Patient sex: F
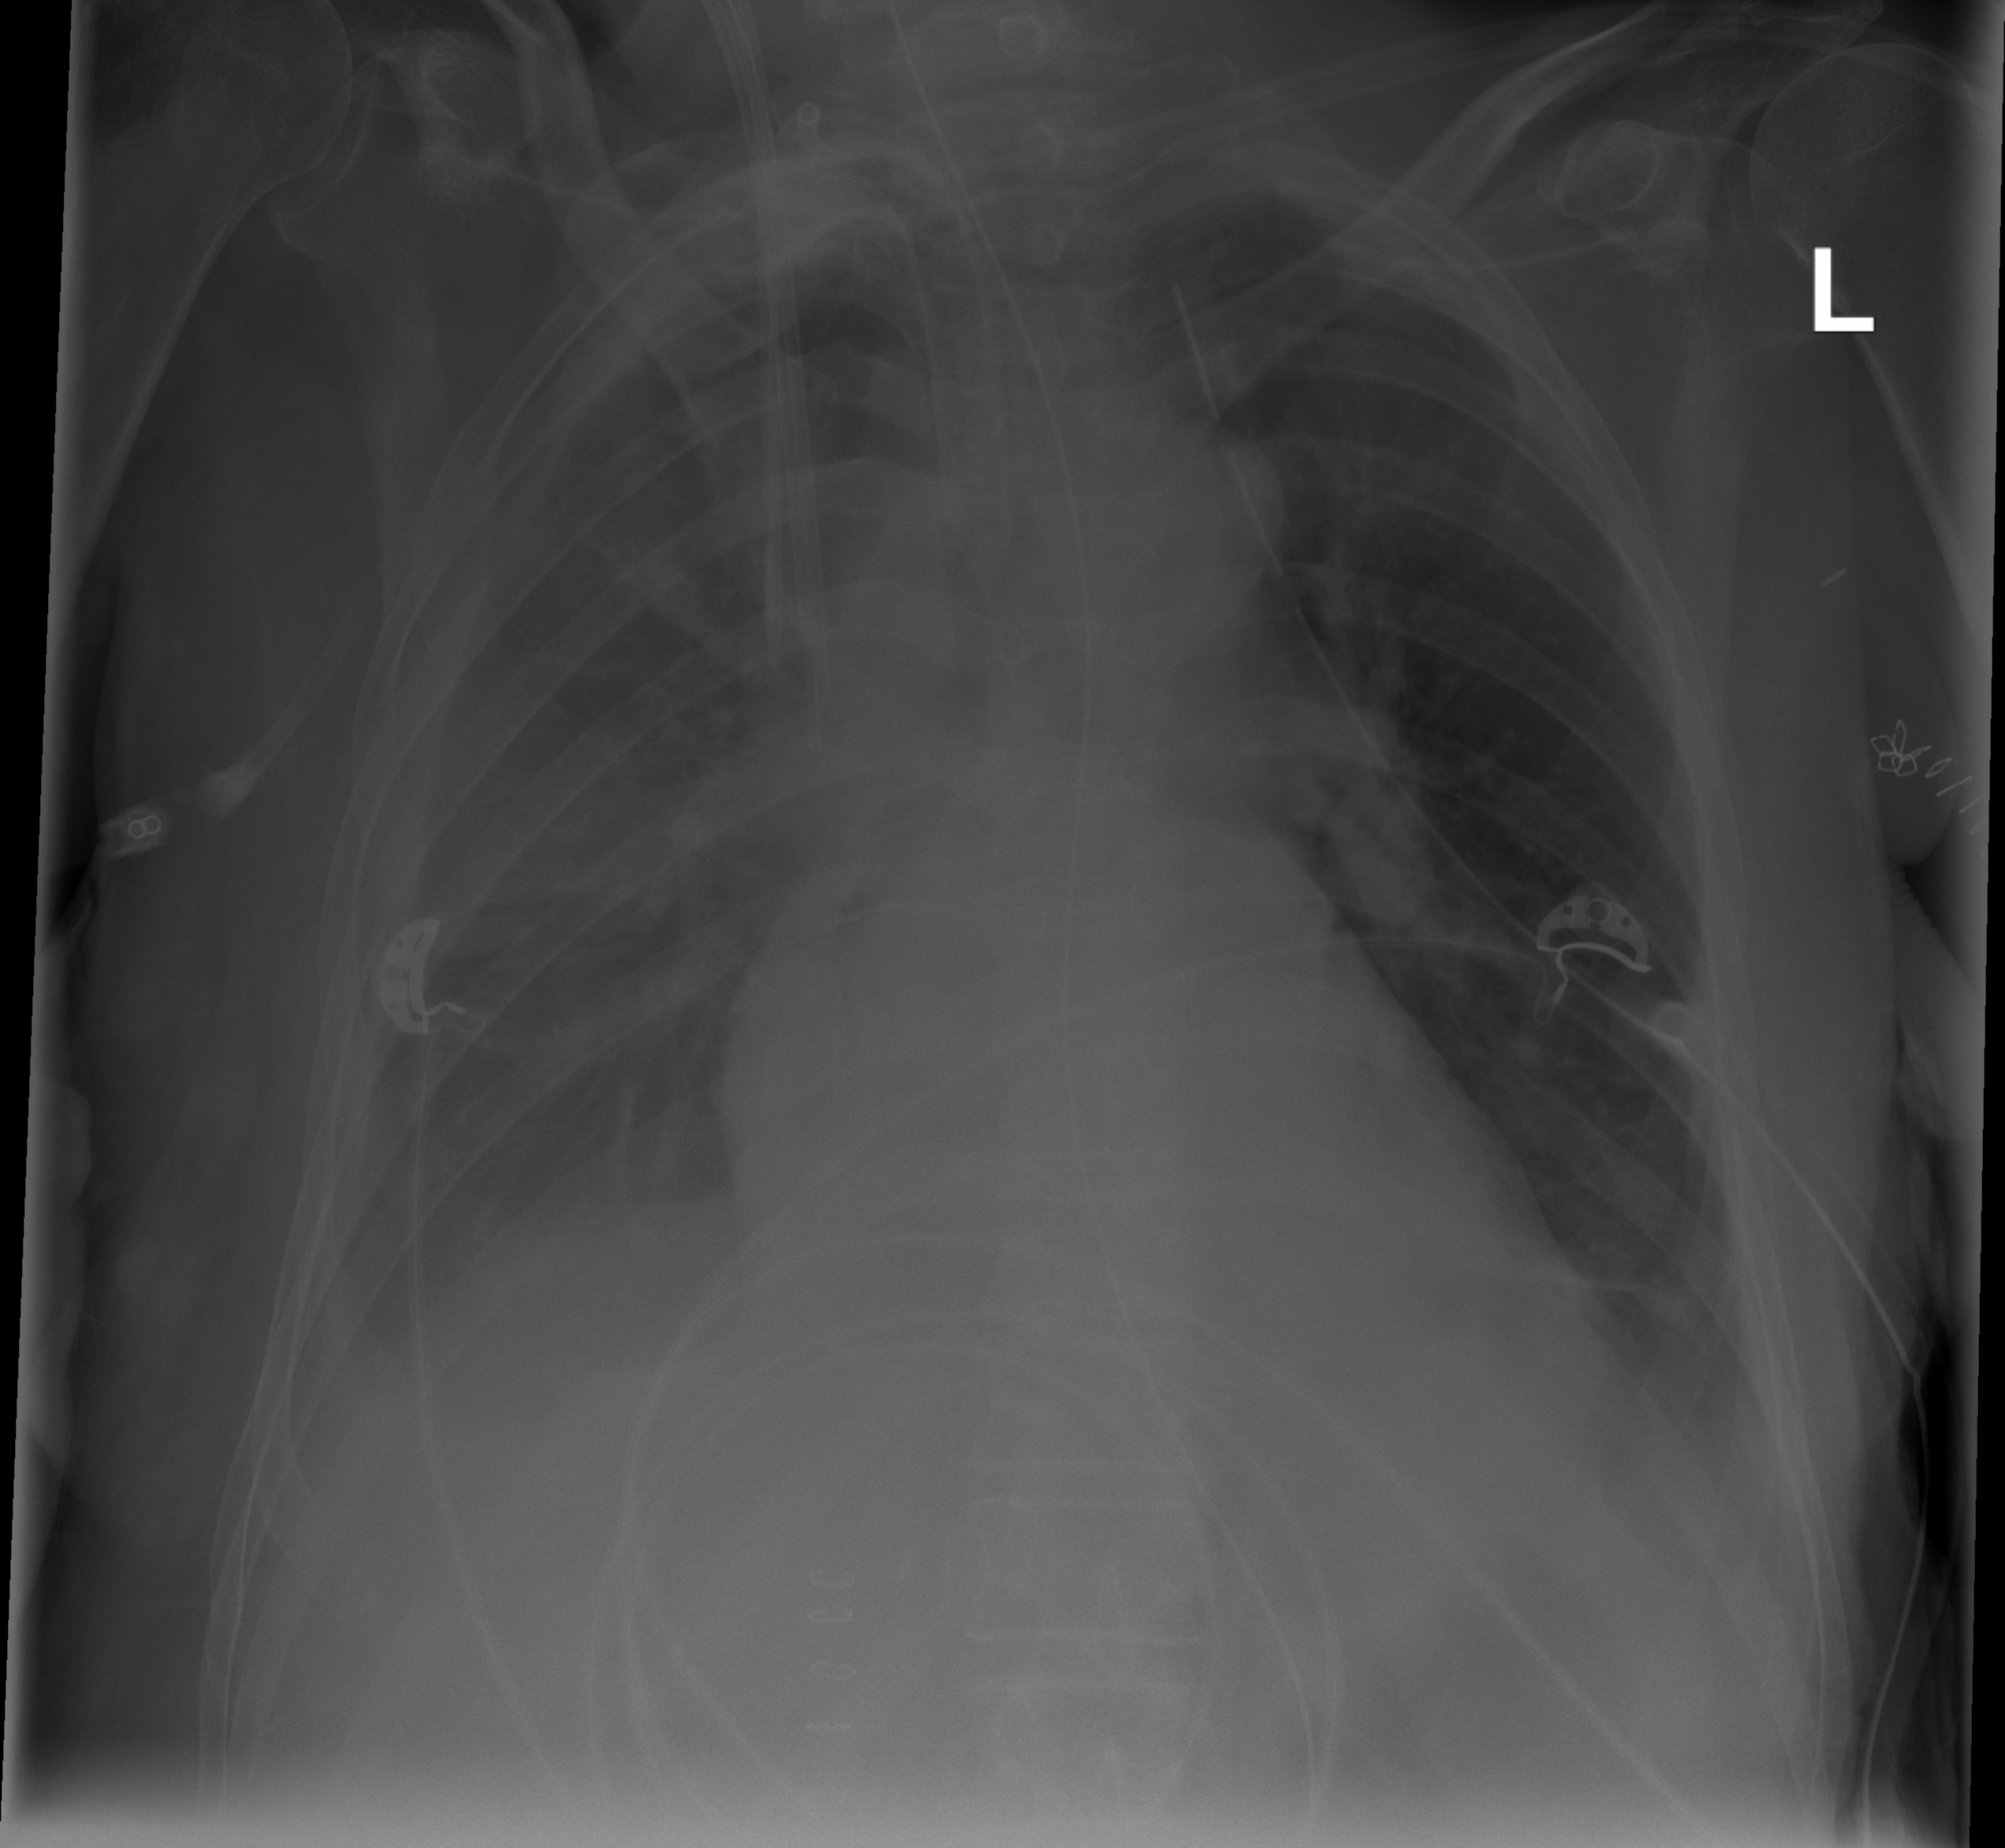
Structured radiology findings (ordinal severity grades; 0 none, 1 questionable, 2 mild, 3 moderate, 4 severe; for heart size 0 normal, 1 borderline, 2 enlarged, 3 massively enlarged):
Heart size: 2
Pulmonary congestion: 0
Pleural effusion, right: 2
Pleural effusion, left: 0
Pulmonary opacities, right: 0
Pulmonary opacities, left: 0
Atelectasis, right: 2
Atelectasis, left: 2